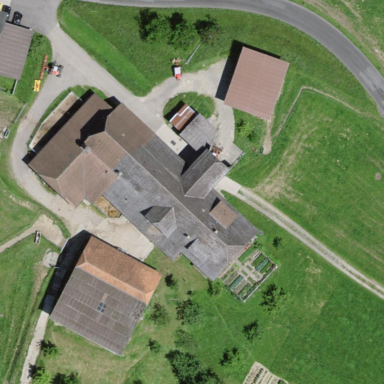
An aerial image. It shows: Farmyard area.